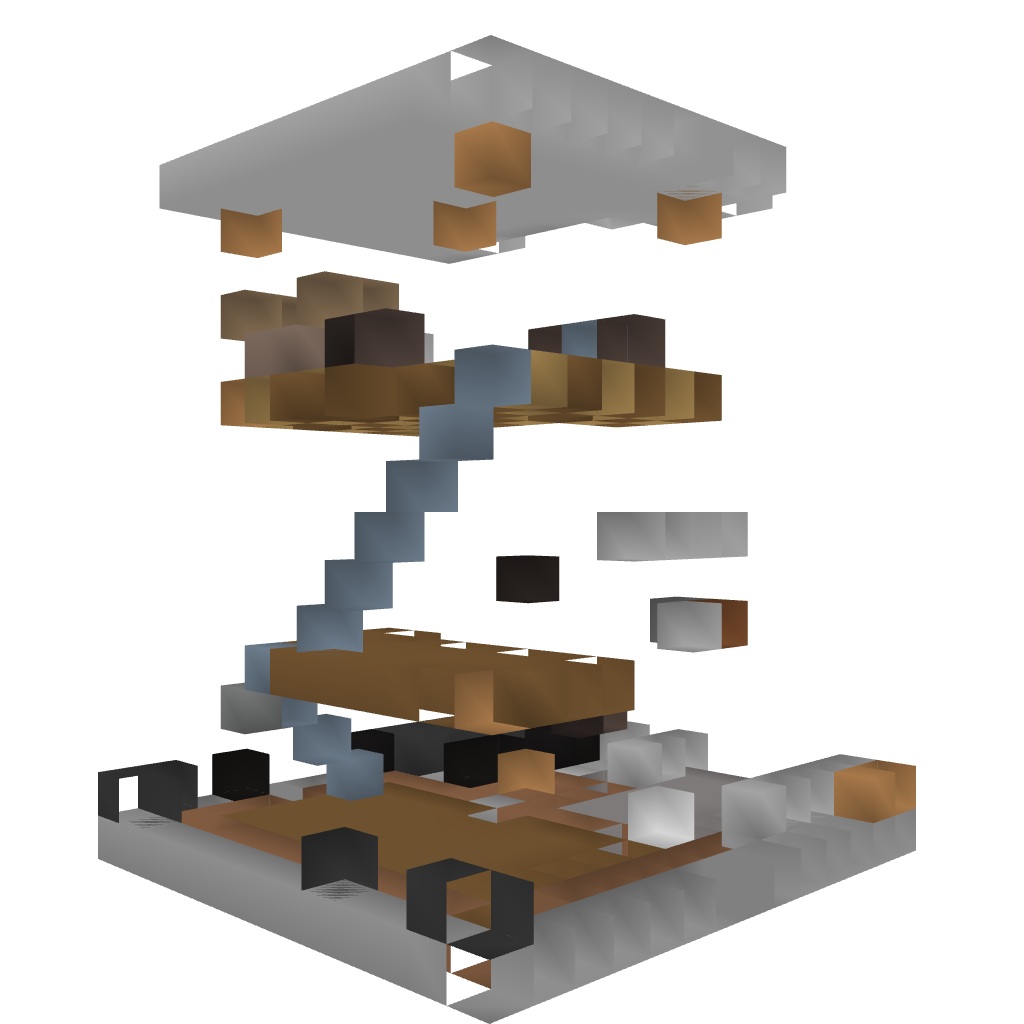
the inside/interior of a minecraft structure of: Modern Town House